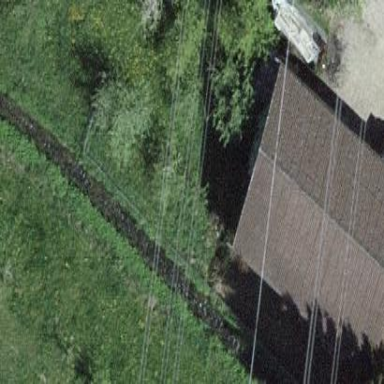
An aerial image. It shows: Shed.